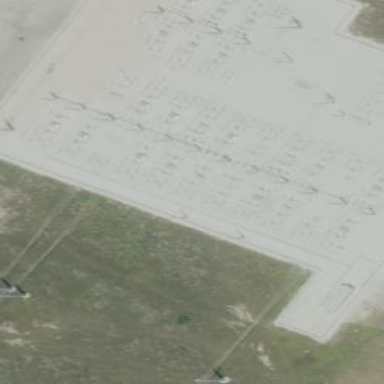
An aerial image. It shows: Fence surrounds transmission level power substation.